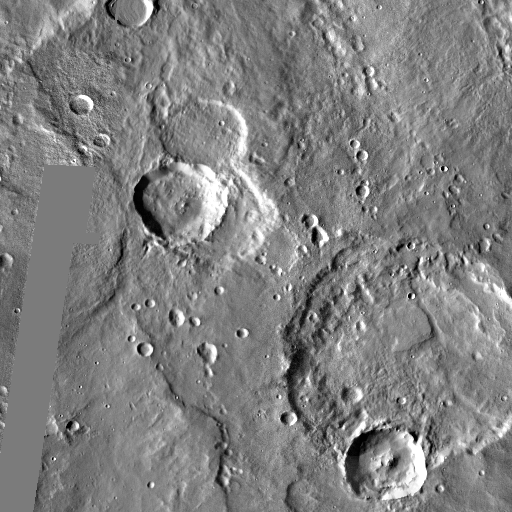
Crater classes present: Background, Other, Buried, Secondary